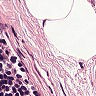
Metastatic tissue present: no